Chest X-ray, PA view. Patient: 36 years old, sex M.
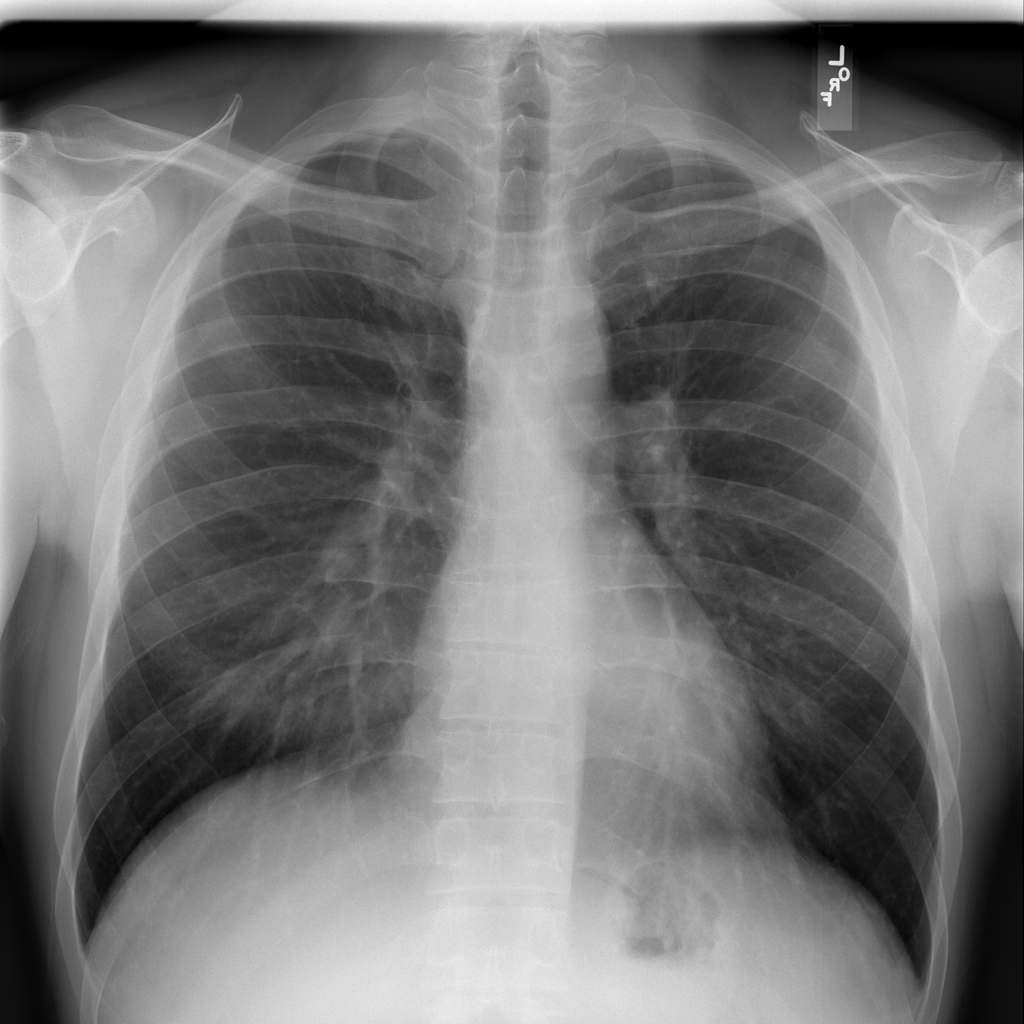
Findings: No Finding